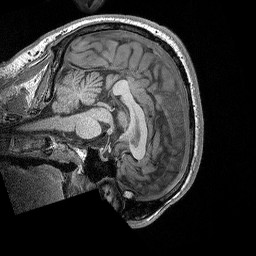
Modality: T1w
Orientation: sagittal
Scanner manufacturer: siemens
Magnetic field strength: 3 T
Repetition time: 2.3 s
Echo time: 0.00298 s